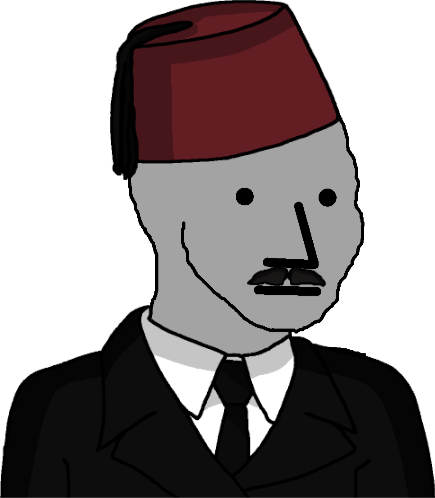
Label: 5_NPC